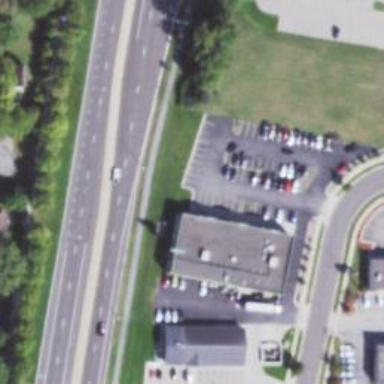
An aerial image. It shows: Parking area designed for retail purposes.